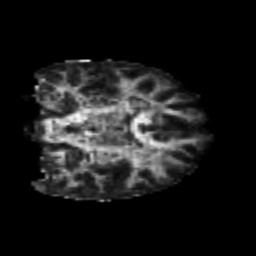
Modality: FA
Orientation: coronal
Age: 25
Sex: female
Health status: healthy
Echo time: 0.074 s